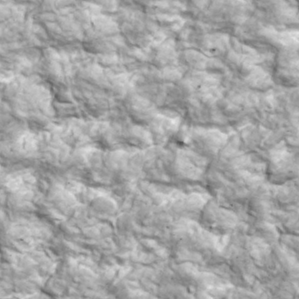
Label: non_frost